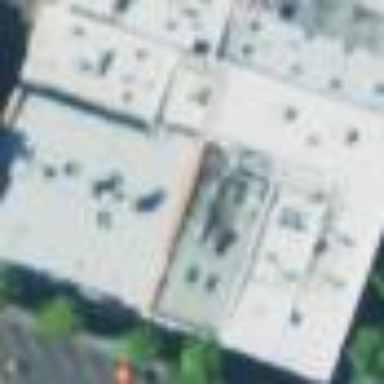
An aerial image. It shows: Gray retail building.